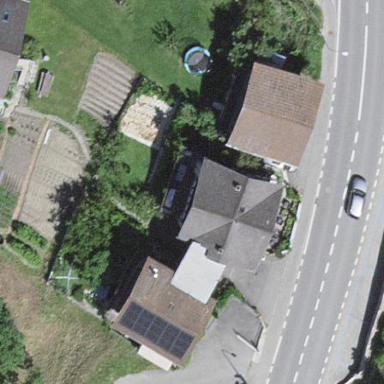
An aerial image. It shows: Simple house.